Interaction volume radius: 5 \u00c5
Interaction volume height: 20 \u00c5
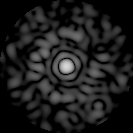
Disorder parameter: 0.8439